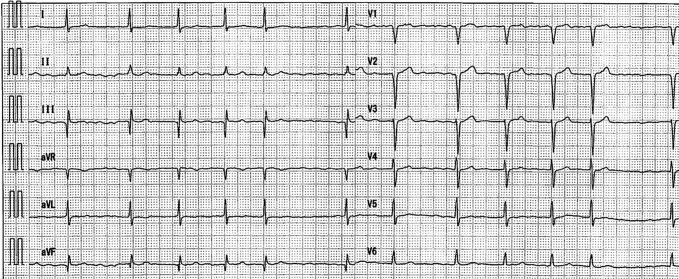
Twelve-lead electrocardiograms during atrial fibrillation.
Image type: electrography (ekg)